Chest X-ray:
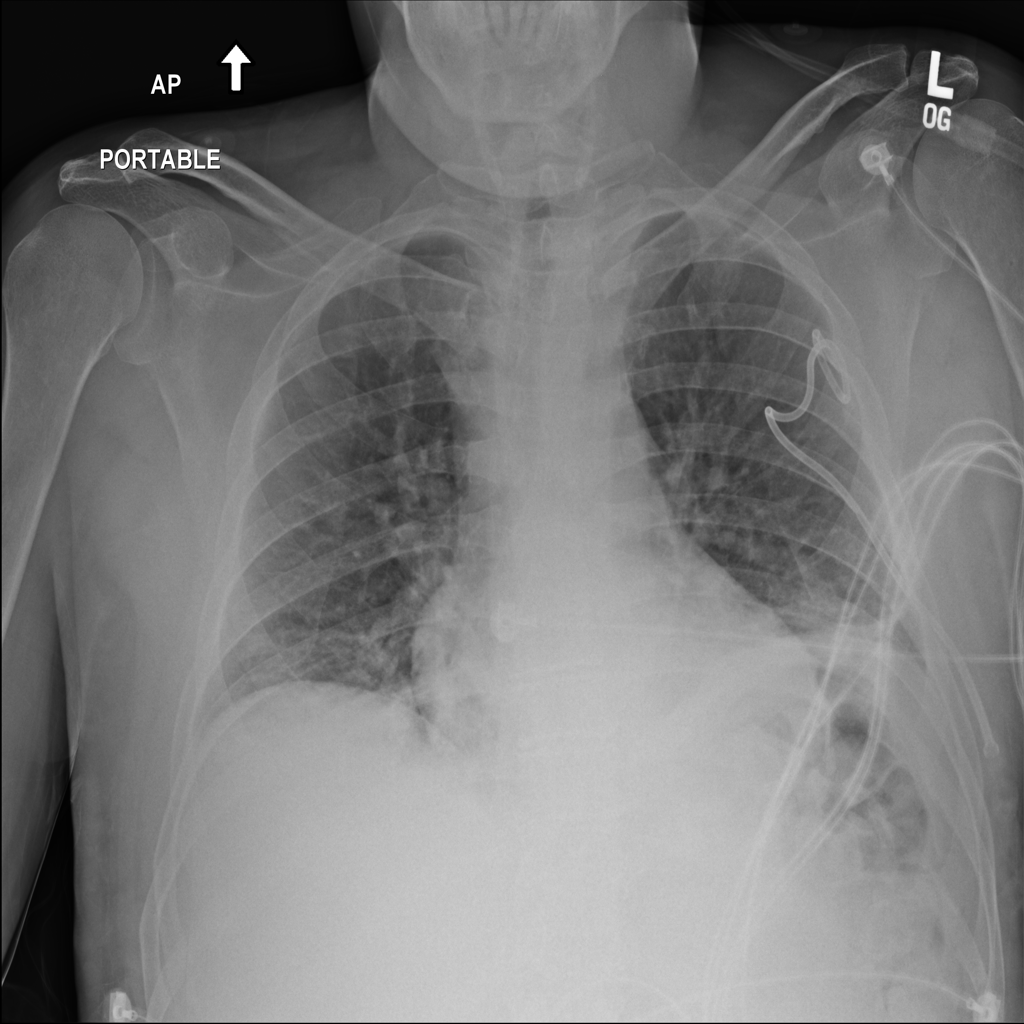
Findings: Consolidation
No abnormal finding: no